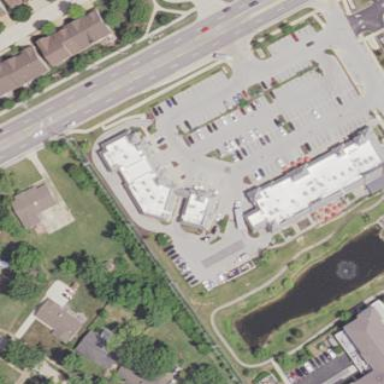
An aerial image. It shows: Commercial building.